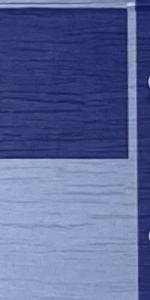
Label: Empty